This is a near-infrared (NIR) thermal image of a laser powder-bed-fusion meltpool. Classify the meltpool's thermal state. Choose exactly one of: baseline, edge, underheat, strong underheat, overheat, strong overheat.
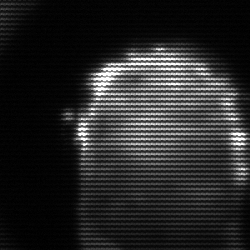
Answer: baseline